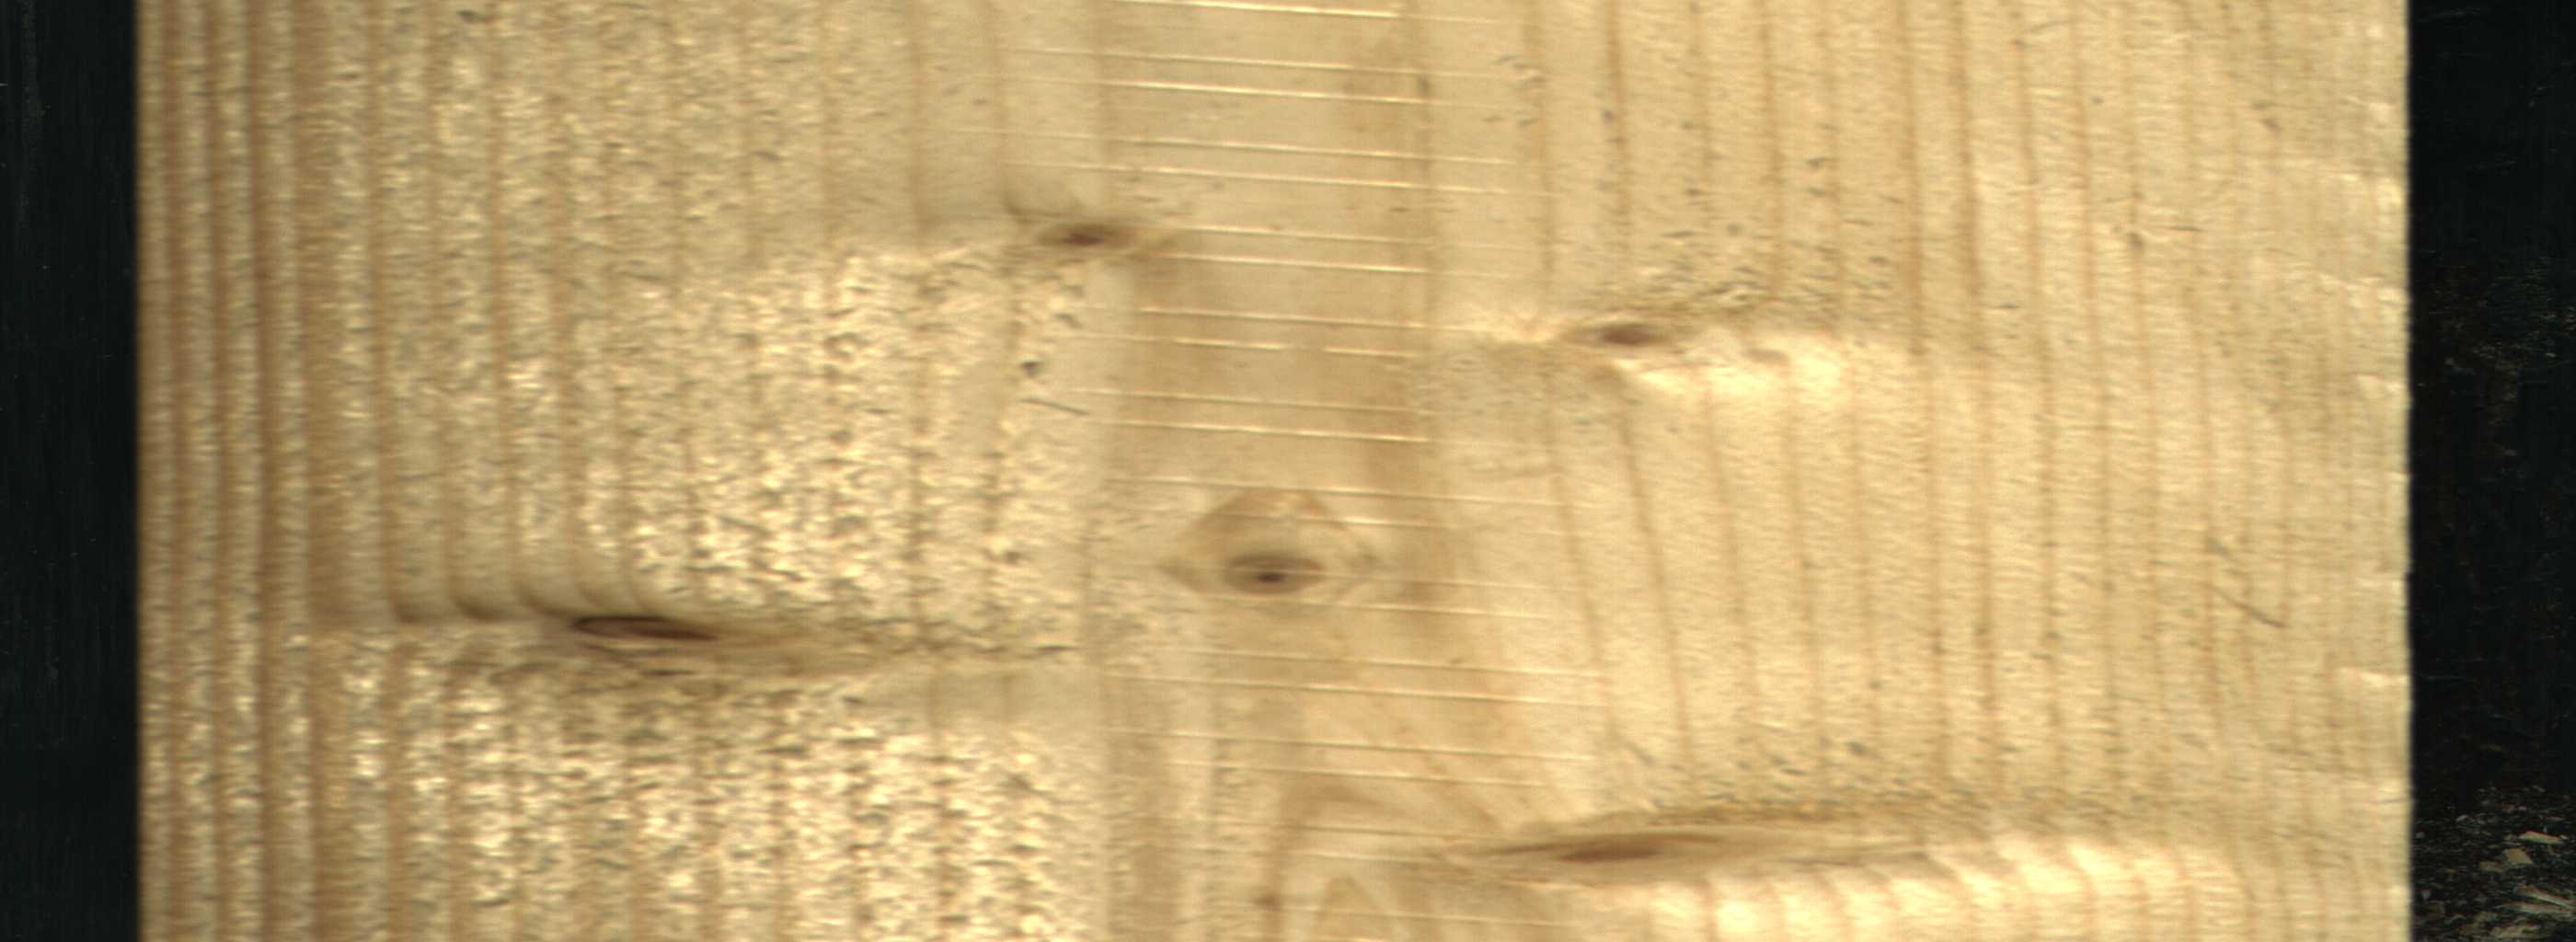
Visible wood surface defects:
Dead_Knot
Live_Knot
Live_Knot
Live_Knot
Live_Knot